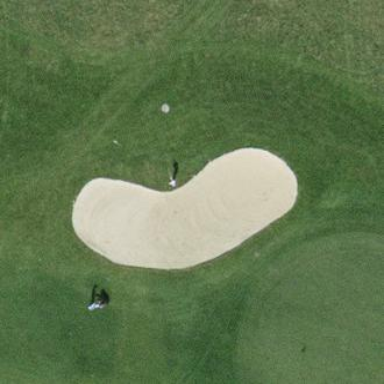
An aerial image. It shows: Sand bunker on golf course.